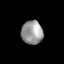
Tissue: lung
Cell type: Epithelial cells
Senescence score: 0.2055
Nuclear area (px): 505
Mean DAPI intensity: 150.154